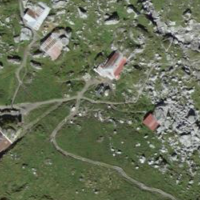
EUNIS habitat code: 23
Species observed at this site:
Corvus corone
Gypaetus barbatus
Anthus spinoletta
Phoenicurus ochruros
Rumex alpinus
Garrulus glandarius
Fringilla coelebs
Tichodroma muraria
Pyrrhocorax graculus
Ptyonoprogne rupestris
Periparus ater